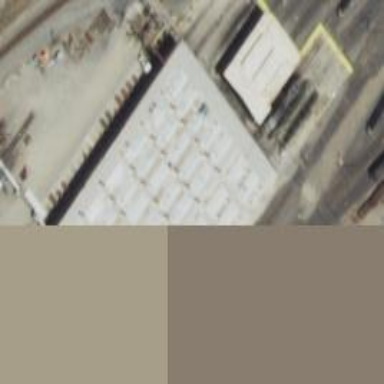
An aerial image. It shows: Hangar.